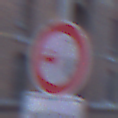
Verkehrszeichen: VerbotUeberholenEinspurigeFahrzeuge
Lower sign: ZeitangabenMitBeschraenkungAufWochentage1
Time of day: SunriseSunset
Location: Outdoor (Urban)
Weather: Clear
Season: NotSpecified
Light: Natural